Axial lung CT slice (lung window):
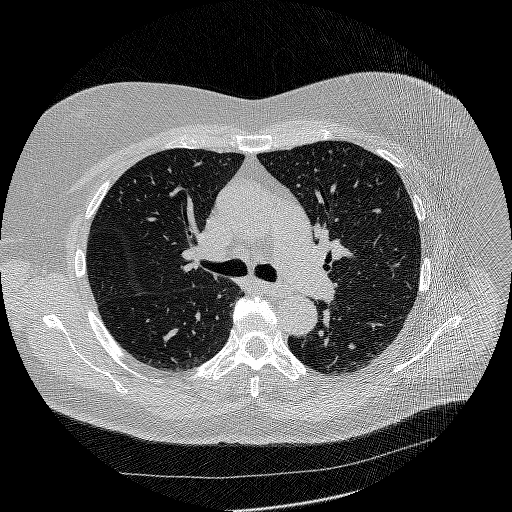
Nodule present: no